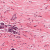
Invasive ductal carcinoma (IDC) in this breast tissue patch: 0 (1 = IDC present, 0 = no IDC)